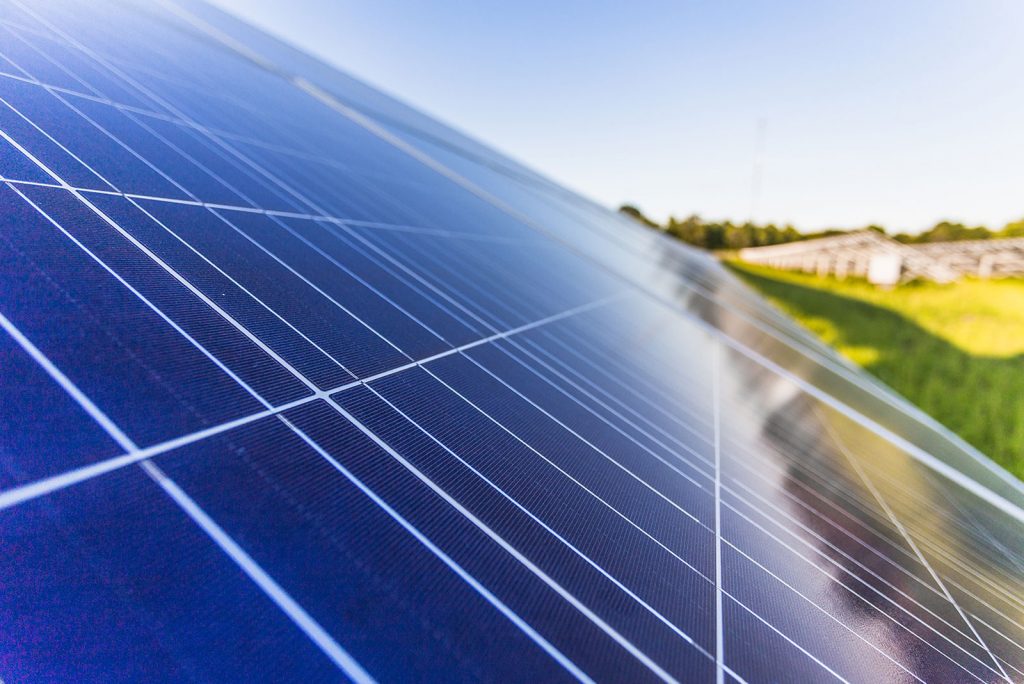
Label: Clean